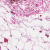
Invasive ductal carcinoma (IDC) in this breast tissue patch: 0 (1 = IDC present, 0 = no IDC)